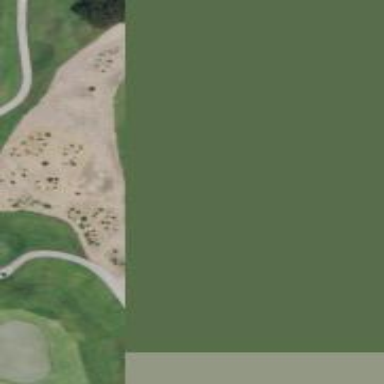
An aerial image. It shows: View of golf hole.